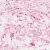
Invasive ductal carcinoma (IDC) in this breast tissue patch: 0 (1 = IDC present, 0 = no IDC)